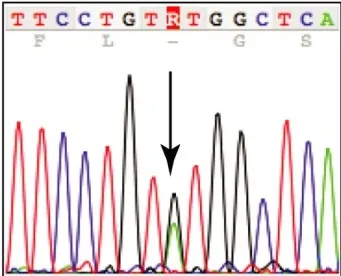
Mutation analysis and protein modelling.
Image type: chart (chart)